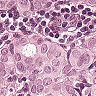
Metastatic tissue present: yes